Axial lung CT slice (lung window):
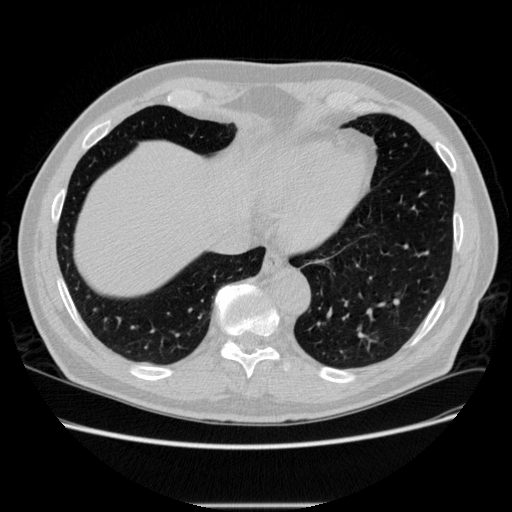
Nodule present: no